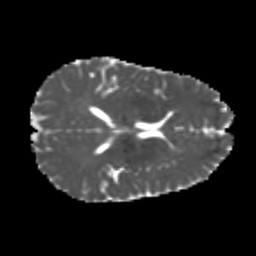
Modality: MD
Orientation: axial
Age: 22
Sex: male
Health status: healthy
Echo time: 0.074 s